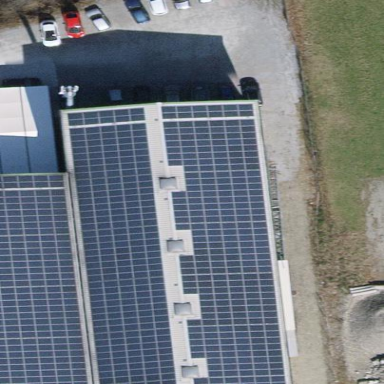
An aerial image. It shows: Solar power generator using photovoltaic method with solar photovoltaic panel types.